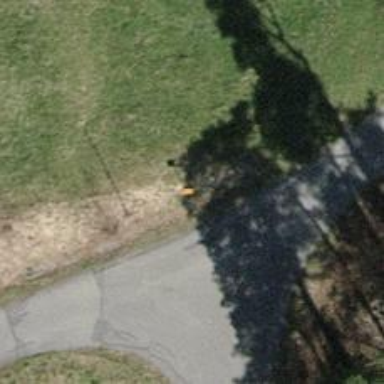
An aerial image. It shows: Aerial marker.